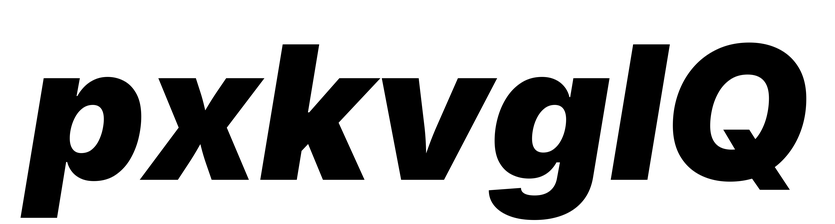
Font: Inter-Italic_Black_Italic